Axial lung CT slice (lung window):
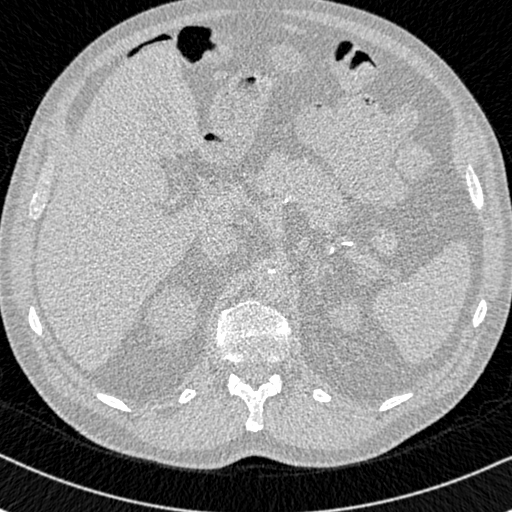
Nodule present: no